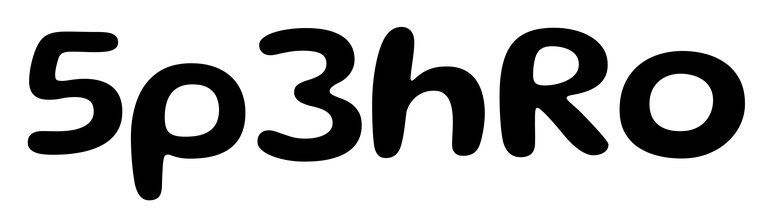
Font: Gluten_Medium